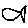
Label: fish